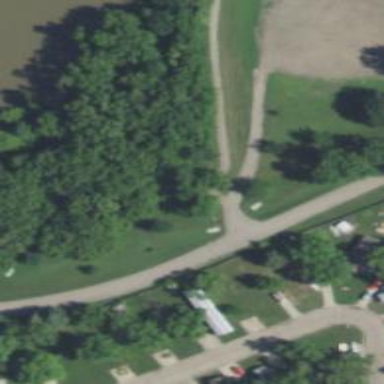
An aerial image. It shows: Disc golf basket.